Question: Can anyone stop me going crazy here. I have the following dataset, and I can't use covert. I need them all in a datetime format.
You can see what I've tried in the commented code, but I'm seriously lost with this one.
'SALESDATE' is 'mm/dd/yyyy' and 'EVENTDATE' is the same.
<URL>

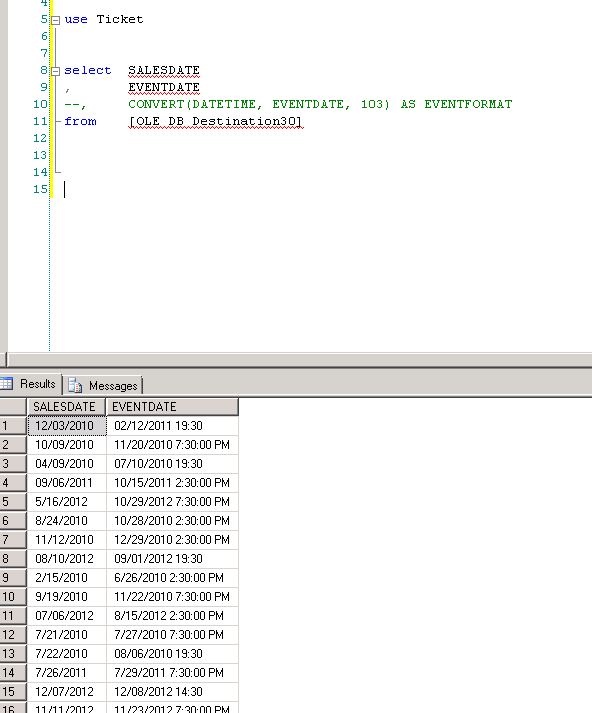
Answer: Try the following
'''
select
convert(varchar(30), convert(datetime, salesdate), 101)
from [OLE DB DESTINATION03]
'''